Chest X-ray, AP view. Patient: 58 years old, sex M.
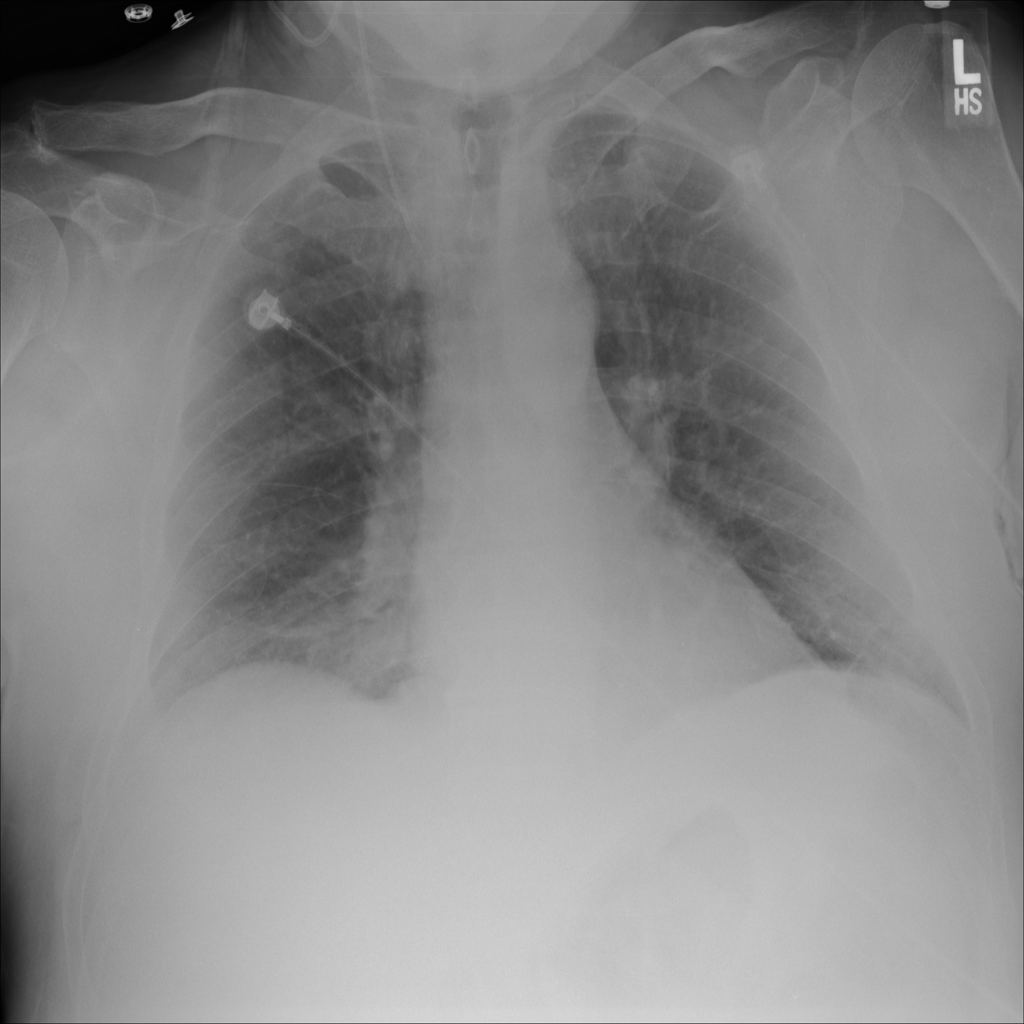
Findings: Edema